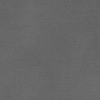
Label: dusty